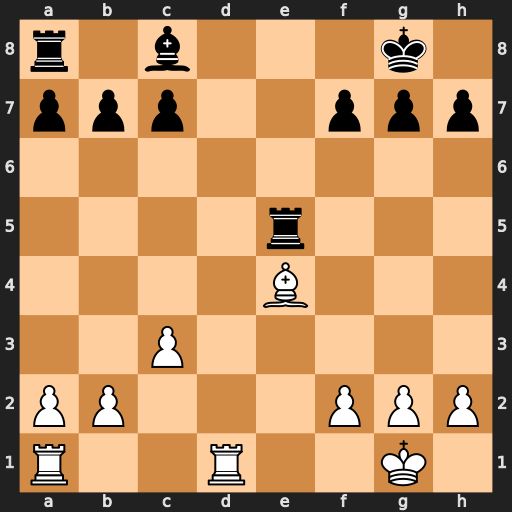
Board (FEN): r1b3k1/ppp2ppp/8/4r3/4B3/2P5/PP3PPP/R2R2K1
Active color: w
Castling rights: -
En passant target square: -
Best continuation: Rd8+ Re8 Rxe8#